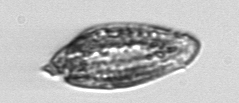
Label: Katodinium_or_Torodinium